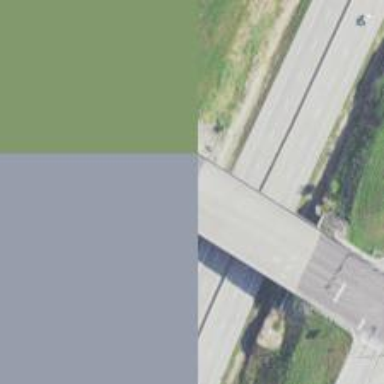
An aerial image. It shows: Tertiary road passing over bridge.